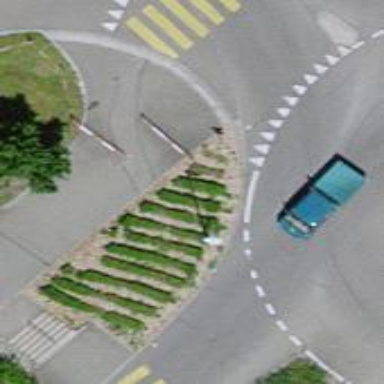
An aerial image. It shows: Cycle barrier.